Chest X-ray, AP view. Patient: 61 years old, sex F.
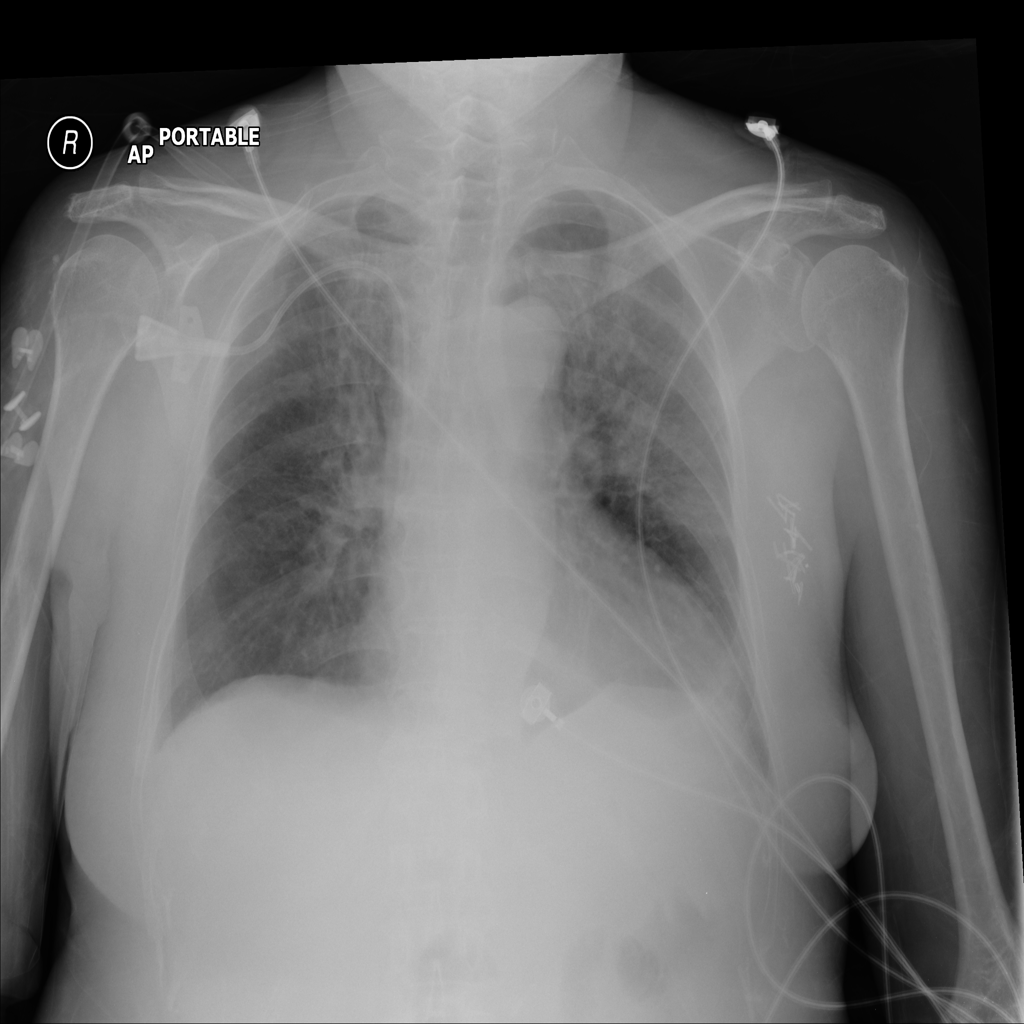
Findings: Infiltration